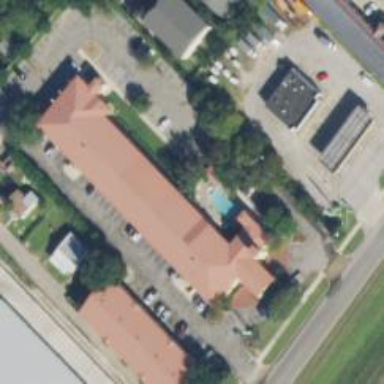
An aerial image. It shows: Hotel building.